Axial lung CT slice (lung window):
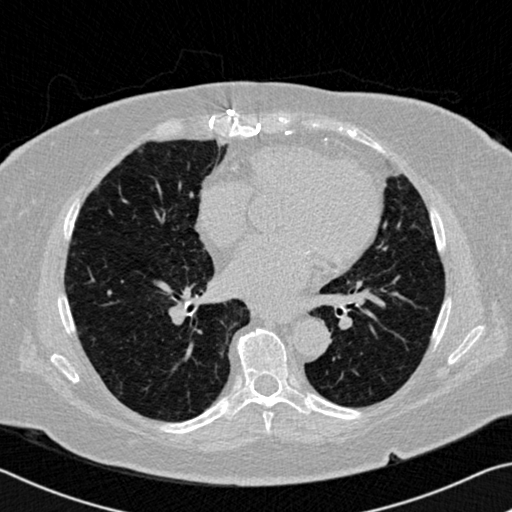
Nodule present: no